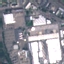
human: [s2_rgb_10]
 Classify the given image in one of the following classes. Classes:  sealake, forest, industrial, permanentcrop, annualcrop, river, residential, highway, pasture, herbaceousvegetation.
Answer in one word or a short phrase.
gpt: Industrial